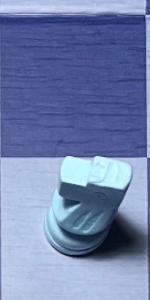
Label: Knight_White